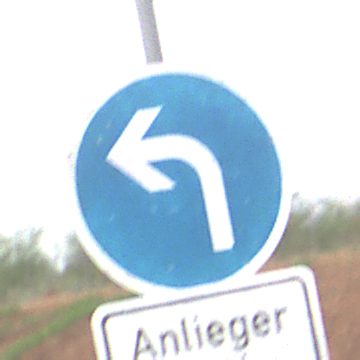
Verkehrszeichen: VorgeschriebeneFahrtrichtungLinks
Zusatzzeichen unten: PersonengruppenFrei1
Umgebung: Outdoor, Nature
Tageszeit: Midday
Wetter: PartlyCloudy
Licht: Natural
Jahreszeit: NotSpecified
Kontrast: LowContrast